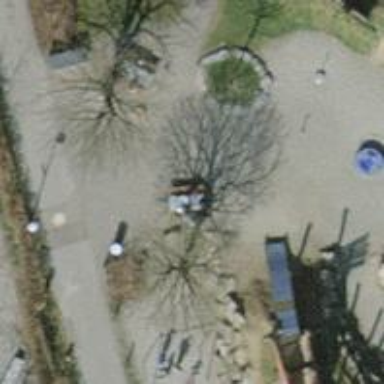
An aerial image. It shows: Picnic table located in leisure land area.